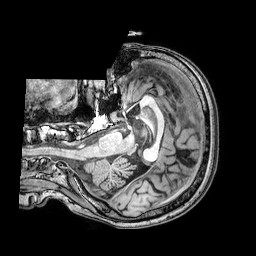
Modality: T1w
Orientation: axial
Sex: female
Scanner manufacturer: philips
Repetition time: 0.008096 s
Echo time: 0.0037 s